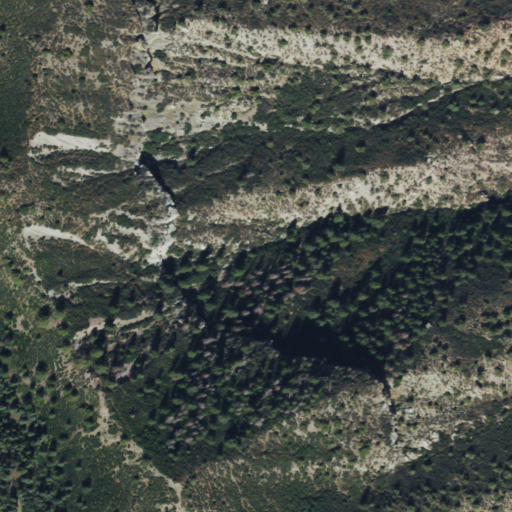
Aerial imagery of valley in Colorado named Kettle Gulch containing evergreen forest, deciduous forest, and shrub